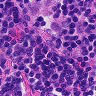
Metastatic tissue present: no